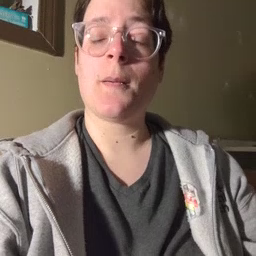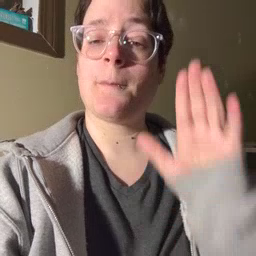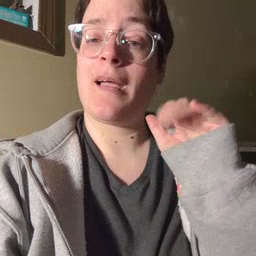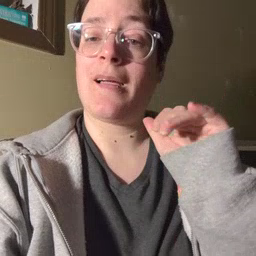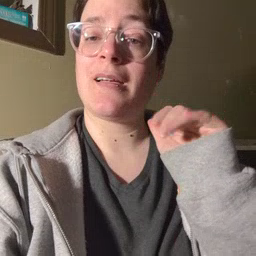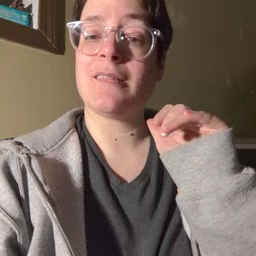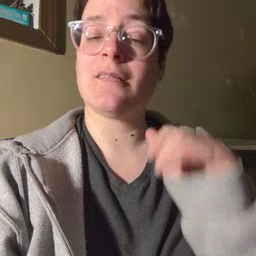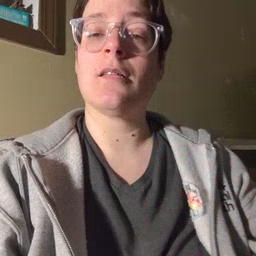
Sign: bye